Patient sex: F
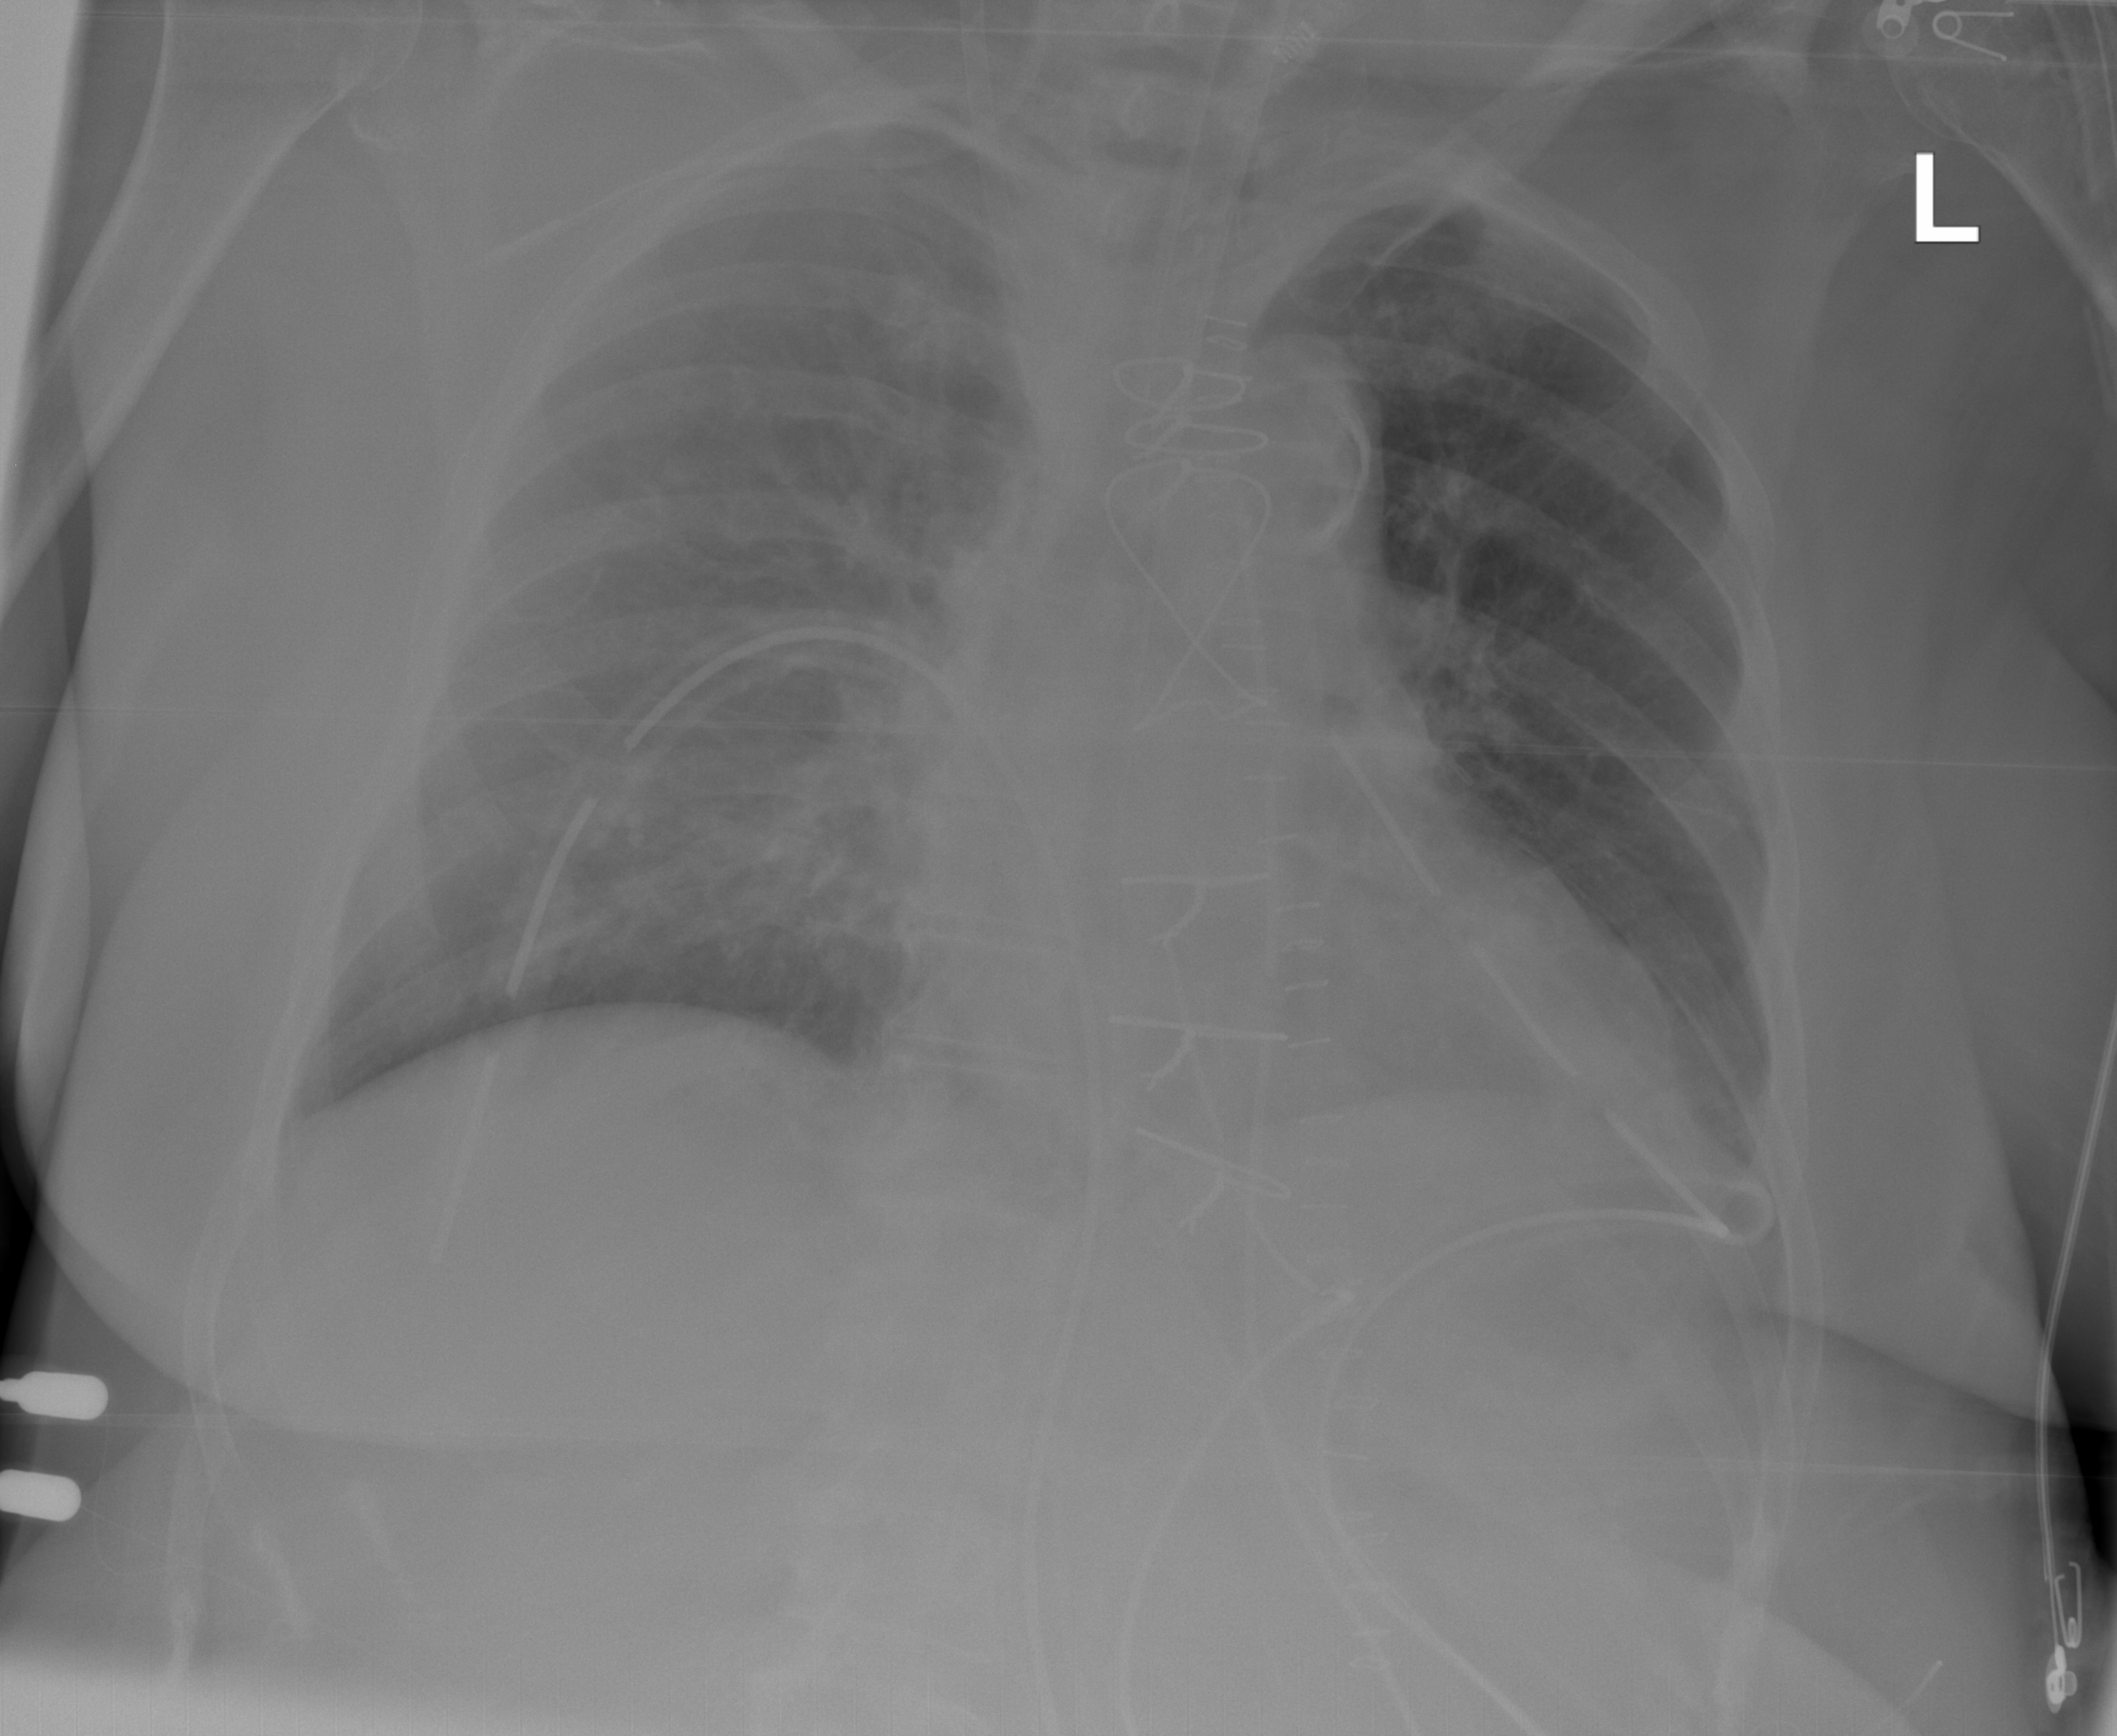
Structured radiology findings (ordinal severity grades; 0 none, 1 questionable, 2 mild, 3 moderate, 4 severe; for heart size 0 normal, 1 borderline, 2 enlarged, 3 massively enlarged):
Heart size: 0
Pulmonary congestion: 1
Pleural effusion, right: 1
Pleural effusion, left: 1
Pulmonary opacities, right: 0
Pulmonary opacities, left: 0
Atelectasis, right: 1
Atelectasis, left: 1